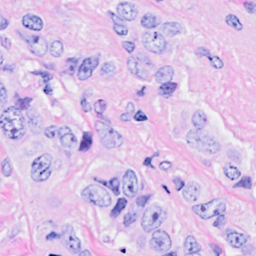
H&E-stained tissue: Breast